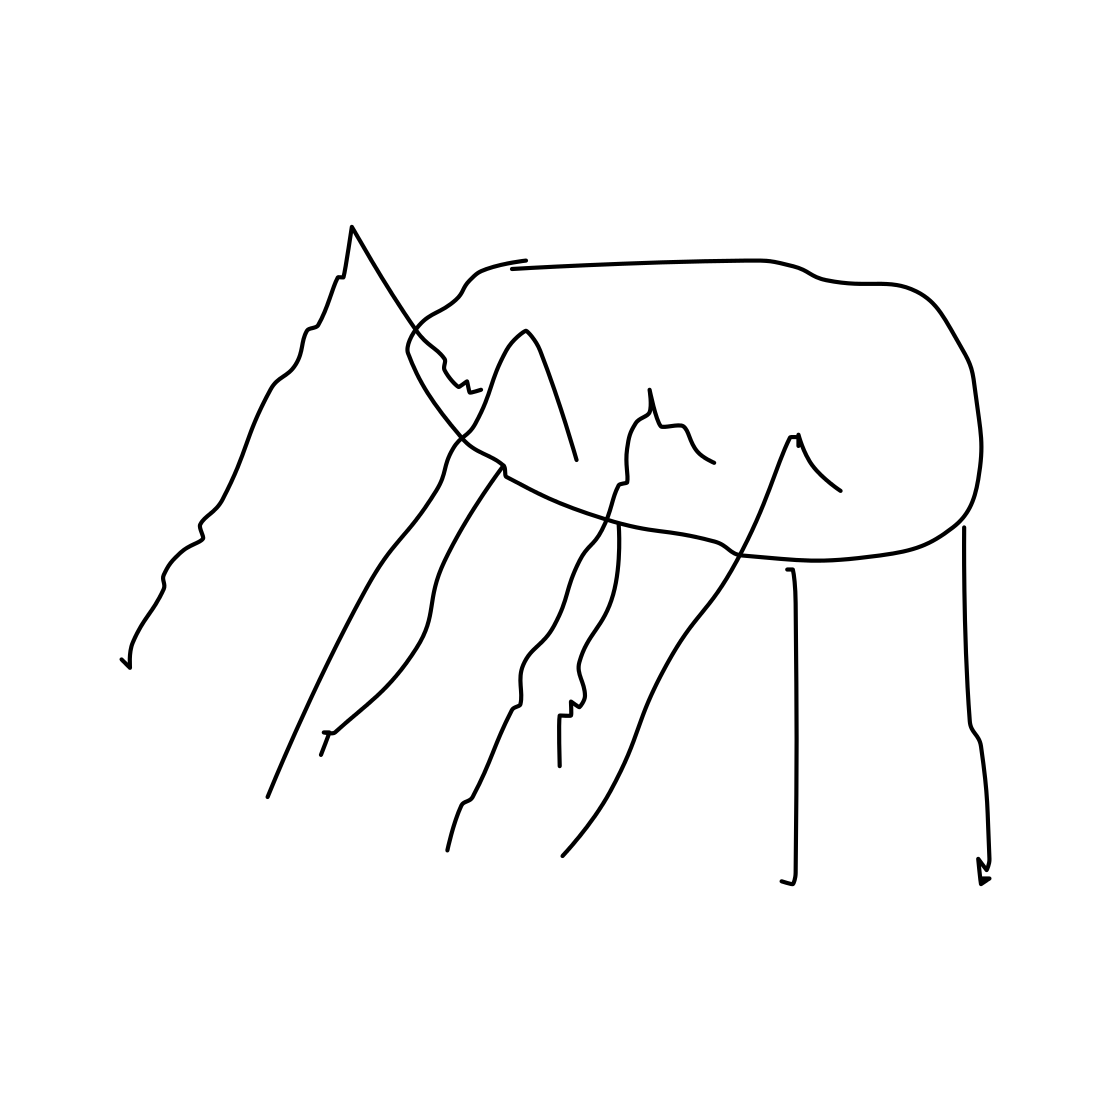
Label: spider